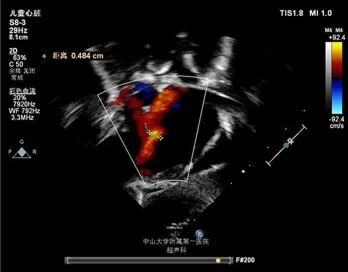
Echocardiogram examinations of the proband at different time points. Representative image of the echocardiogram of the proband's left ventricle obtained in the parasternal long-axis view (A) shows a ventricular septal defect (VSD) (0.484 cm) at 1 month of age.
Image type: radiology (ultrasound)